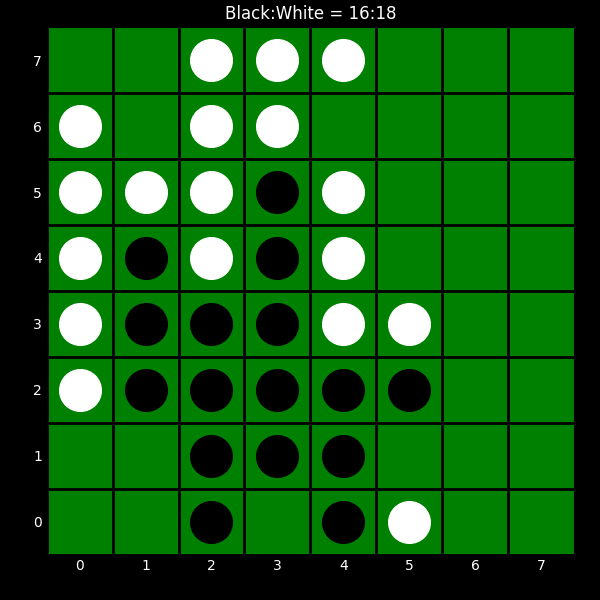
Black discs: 16
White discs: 18